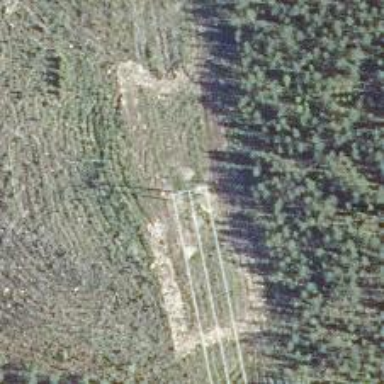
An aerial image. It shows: Power pole.